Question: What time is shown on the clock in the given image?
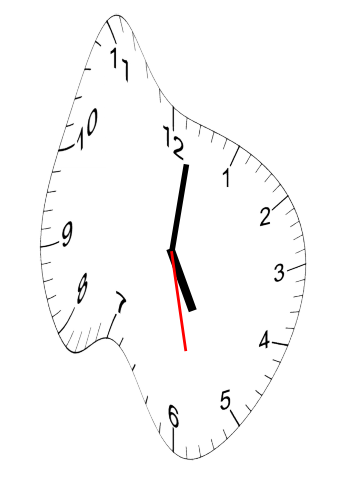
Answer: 05:01:28